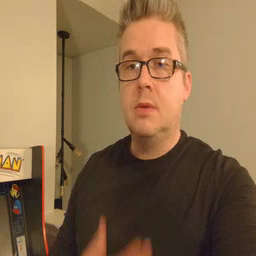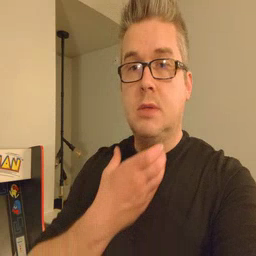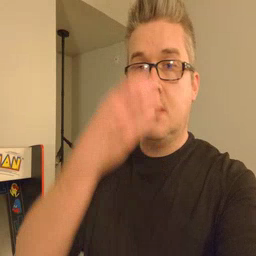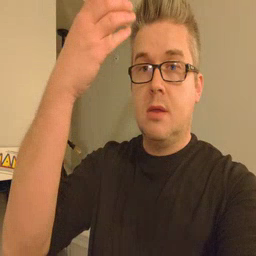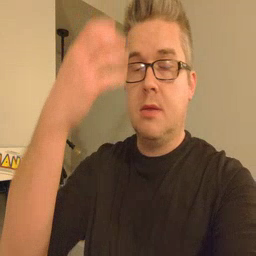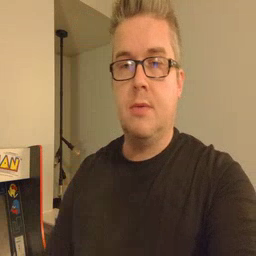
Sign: giraffe